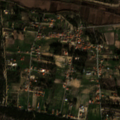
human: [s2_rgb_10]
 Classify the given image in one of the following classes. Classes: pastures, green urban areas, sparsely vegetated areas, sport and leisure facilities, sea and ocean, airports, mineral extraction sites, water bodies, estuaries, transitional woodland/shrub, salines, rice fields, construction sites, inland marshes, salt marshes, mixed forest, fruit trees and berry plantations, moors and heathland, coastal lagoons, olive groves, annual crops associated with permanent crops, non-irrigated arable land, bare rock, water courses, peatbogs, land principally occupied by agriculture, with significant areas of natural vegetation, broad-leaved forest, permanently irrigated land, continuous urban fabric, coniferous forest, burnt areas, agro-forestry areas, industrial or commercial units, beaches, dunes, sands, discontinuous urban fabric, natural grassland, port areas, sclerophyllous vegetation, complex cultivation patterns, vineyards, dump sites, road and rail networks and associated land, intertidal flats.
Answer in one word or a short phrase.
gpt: rice fields, complex cultivation patterns, mixed forest, transitional woodland/shrub